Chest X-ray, PA view. Patient: 63 years old, sex M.
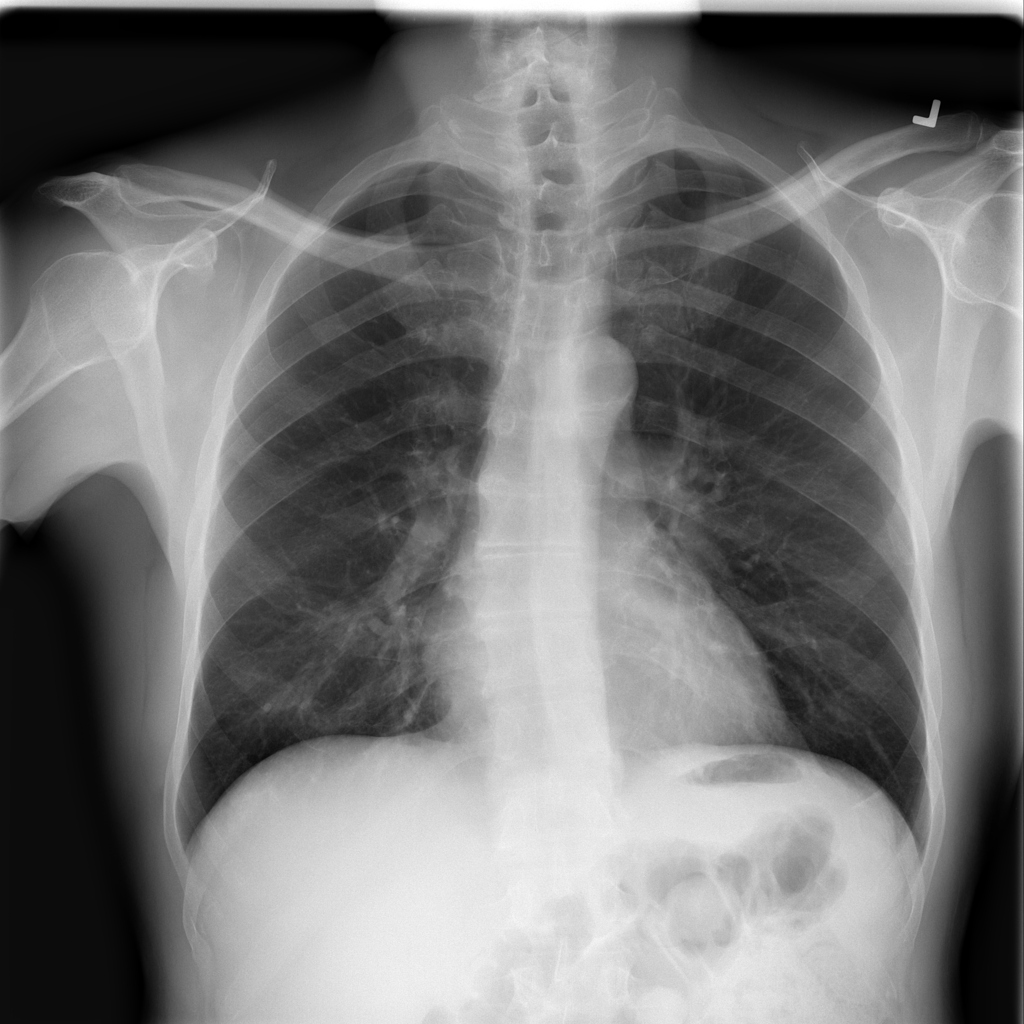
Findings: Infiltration